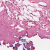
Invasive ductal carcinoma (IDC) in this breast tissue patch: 0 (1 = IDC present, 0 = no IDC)